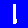
Digit: 1